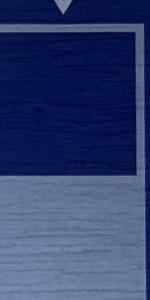
Label: Empty